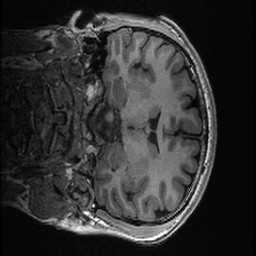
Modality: T1w
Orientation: coronal
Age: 30
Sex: male